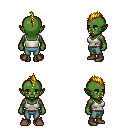
a pixel art fantasy rpg character, female body template, orc, green skin, white pirate shirt, teal pants, blonde mohawk hairstyle, brown shoes, four views (front, back, left, right), 2x2 character sprite sheet, small pixel art, hard edges, no anti-aliasing